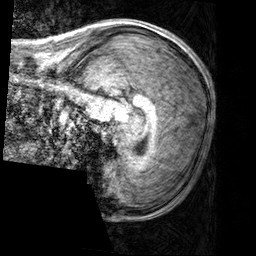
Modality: T1w
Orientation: sagittal
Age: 19
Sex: male
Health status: healthy
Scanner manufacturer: siemens
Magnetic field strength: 3 T
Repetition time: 2.3 s
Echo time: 0.00303 s